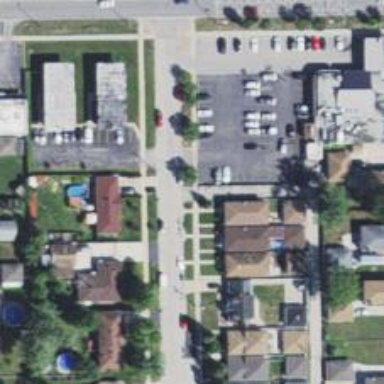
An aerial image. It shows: Alley classified as service road.